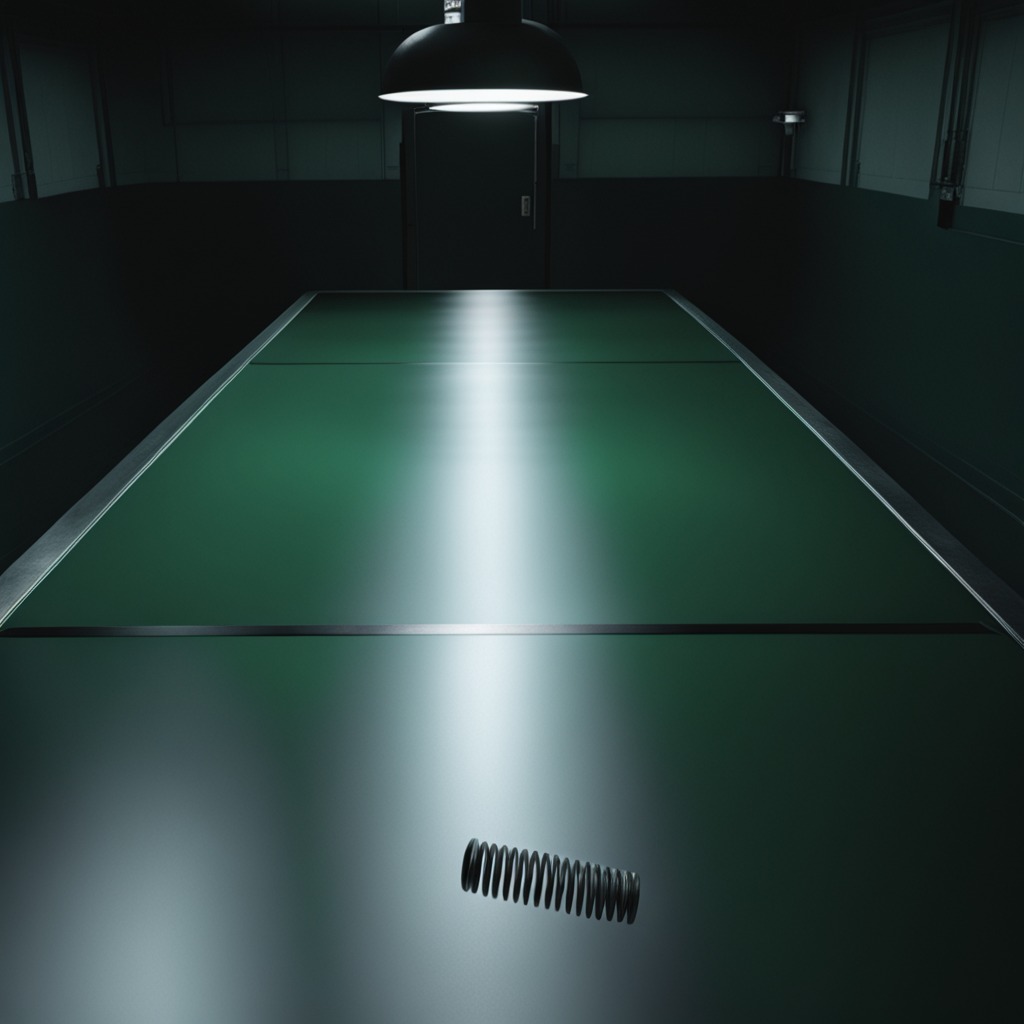
A coiled metal spring is lying on the table.